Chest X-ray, PA view. Patient: 25 years old, sex F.
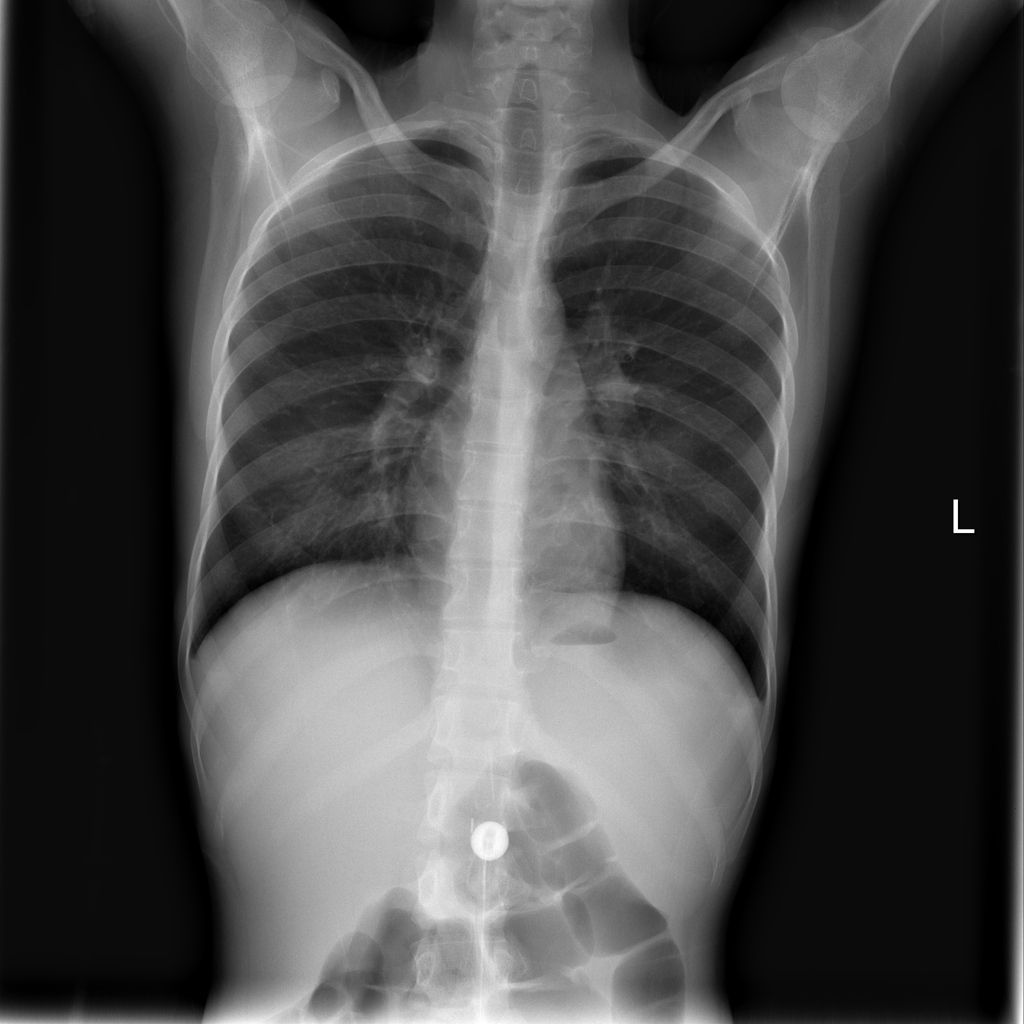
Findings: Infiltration